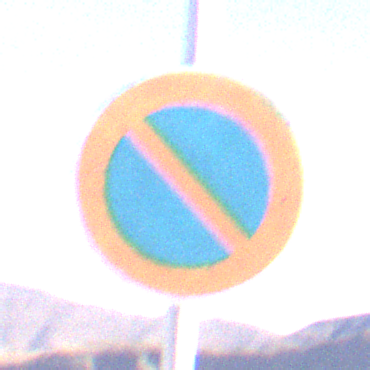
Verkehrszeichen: EingeschraenktesHalteverbot
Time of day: Midday
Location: Outdoor (Nature)
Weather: Clear
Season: NotSpecified
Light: Natural